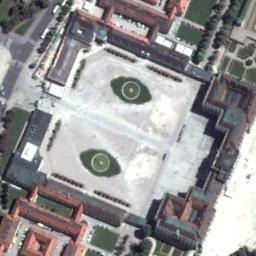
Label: palace